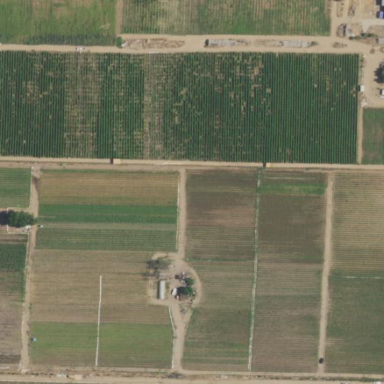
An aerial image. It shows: Crop field within farm area.